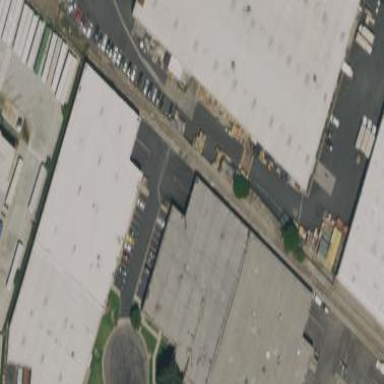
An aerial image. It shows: Warehouse building.